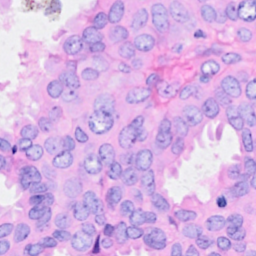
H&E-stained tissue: Breast